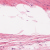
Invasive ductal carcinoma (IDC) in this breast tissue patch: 0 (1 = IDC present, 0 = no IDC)